Question: I'm trying to go through the Akka chapter in the Manning Book "Scala In Action" <URL>.
Chapter 12 has an Akka project, but no matter what I do I can't get the akka packages to resolve. I'd like to add the library directly to the project and avoid using SBT, as my team doesn't want to use it, so I'm trying to stay close to our dev environment.
Steps I've taken thus far:
1. Create Scala project pointing to the Manning.com source code
2. Added the akka library to the project using the project settings tab
If anyone has experience with this, I'd appreciate your advice.
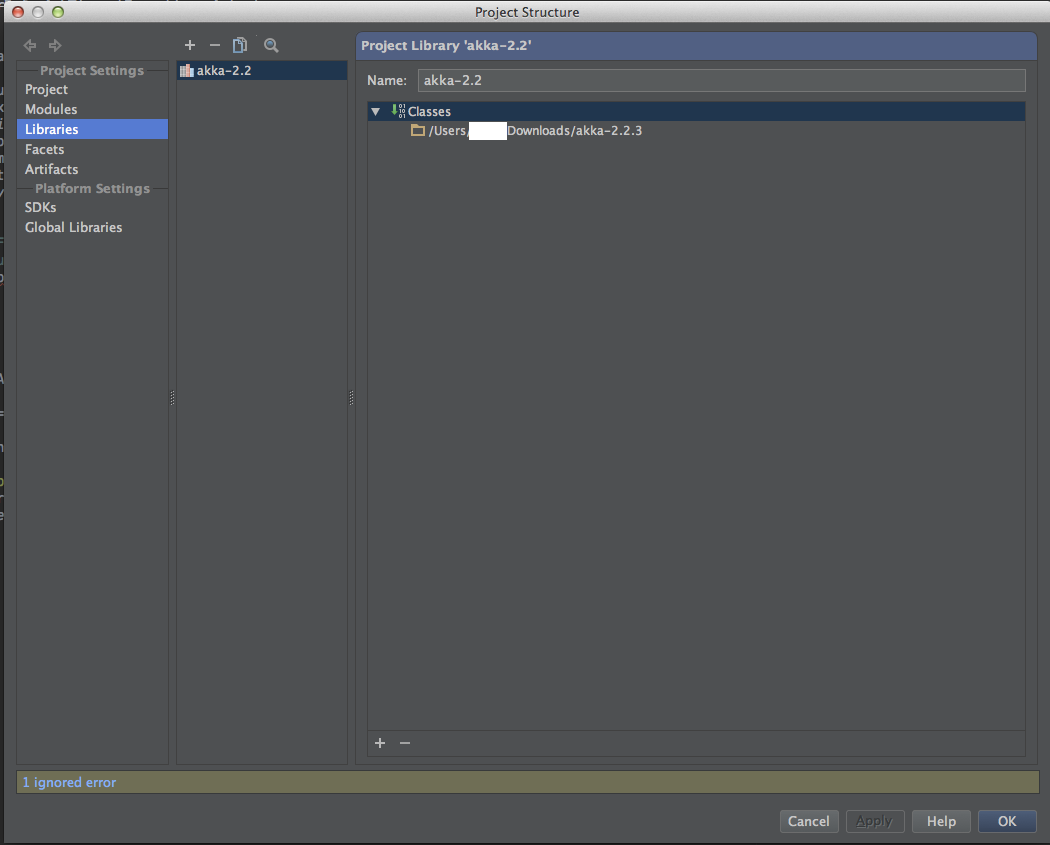
Answer: It's all about location...
had to dig down in the distribution to AKKA_HOME/lib/akka//akka-2.2.3/lib/akka